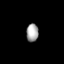
Tissue: lung
Cell type: Myeloid cells
Senescence score: 0.2093
Nuclear area (px): 215
Mean DAPI intensity: 164.149